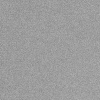
Atmospheric dust classification: dusty